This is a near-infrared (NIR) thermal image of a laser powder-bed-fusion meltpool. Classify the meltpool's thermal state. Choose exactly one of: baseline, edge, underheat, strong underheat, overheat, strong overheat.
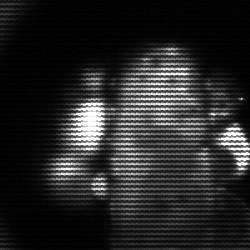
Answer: strong underheat